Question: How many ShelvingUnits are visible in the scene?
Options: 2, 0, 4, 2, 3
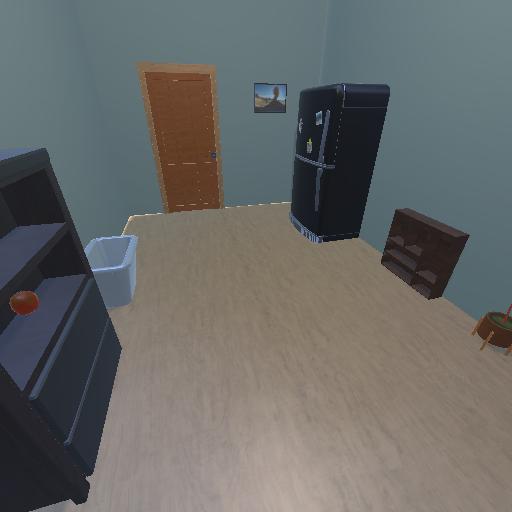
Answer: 2